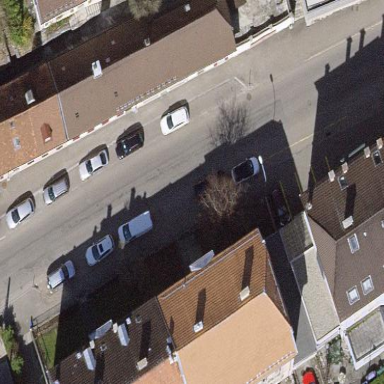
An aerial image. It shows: Street-side parking with parallel orientation.